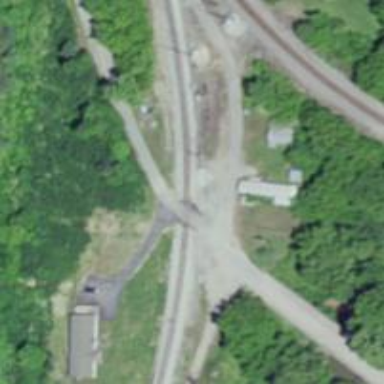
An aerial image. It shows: Railway level crossing.